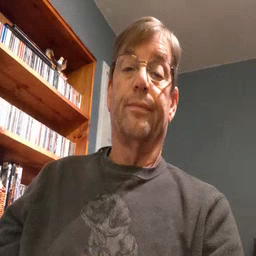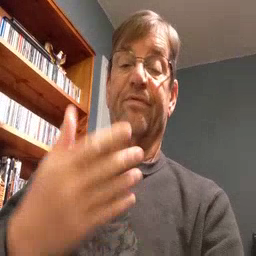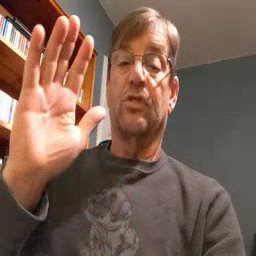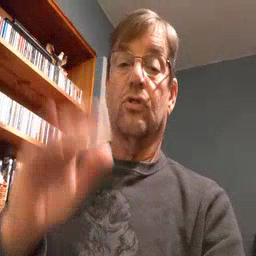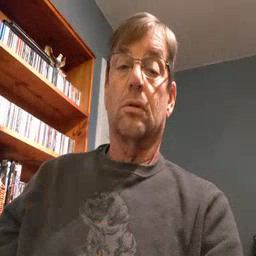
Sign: finish